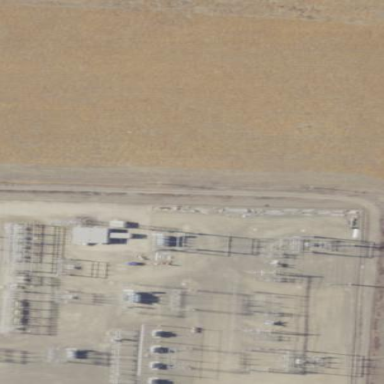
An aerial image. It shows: Power substation enclosed by fence.